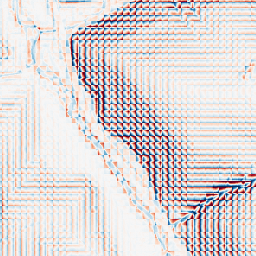
Category: wavelet
Decomposition family: wavelet_biorthogonal
Decomposition parameters: wavelet: bior1.3
level: 3
Upsampling method: edge_directed
Upsampling parameters: scale: 4
Upsampling scale: 4